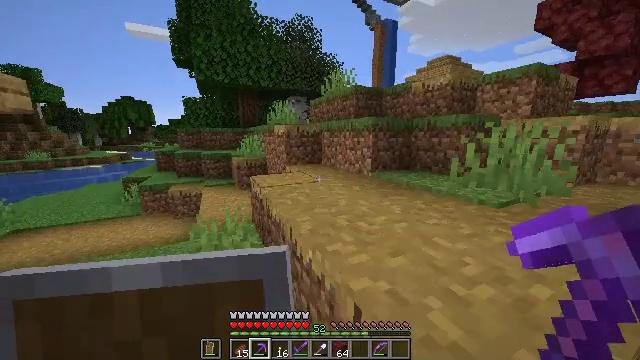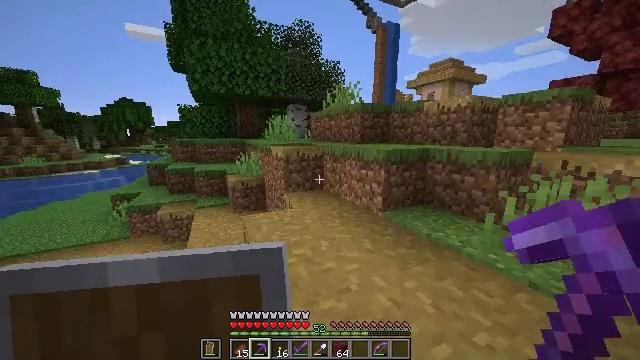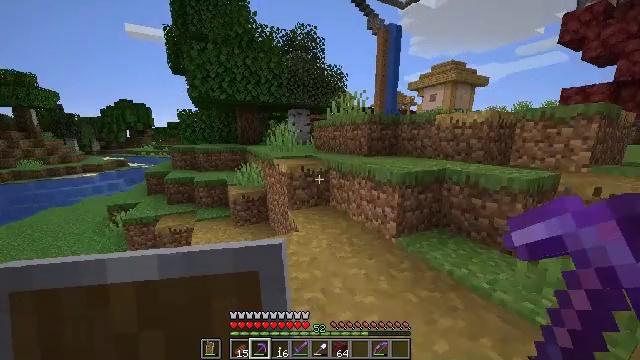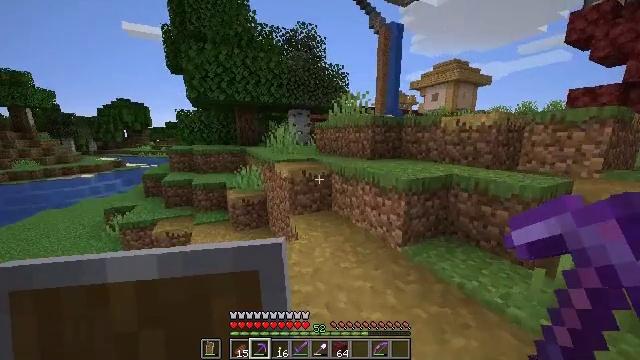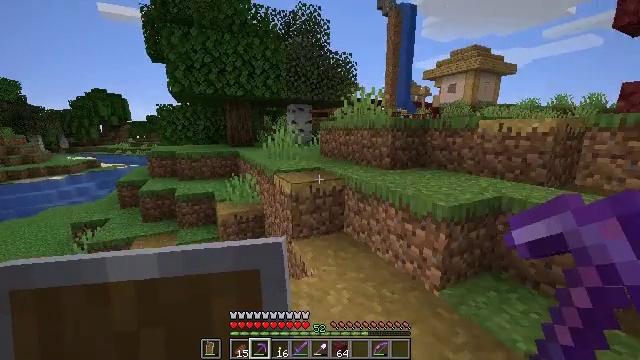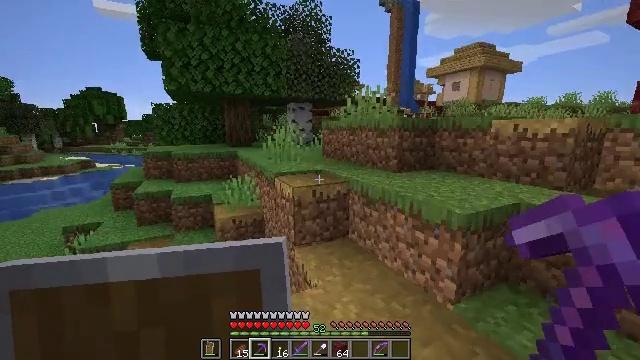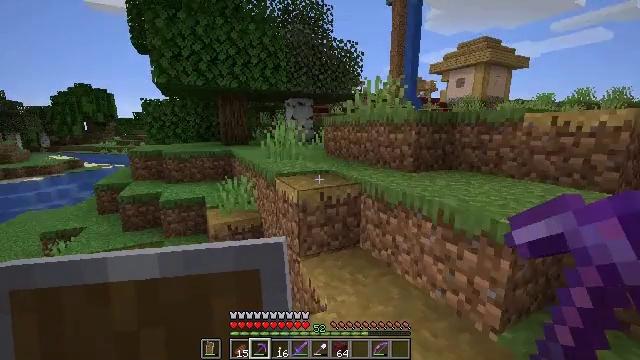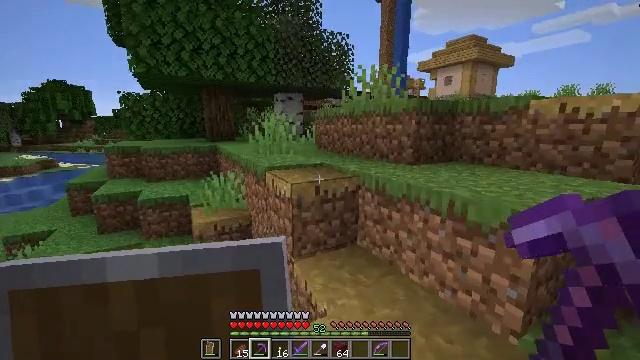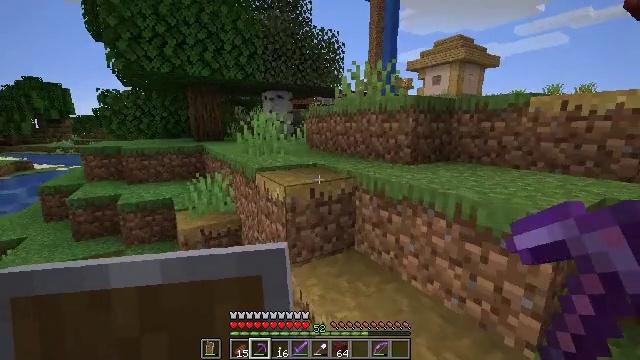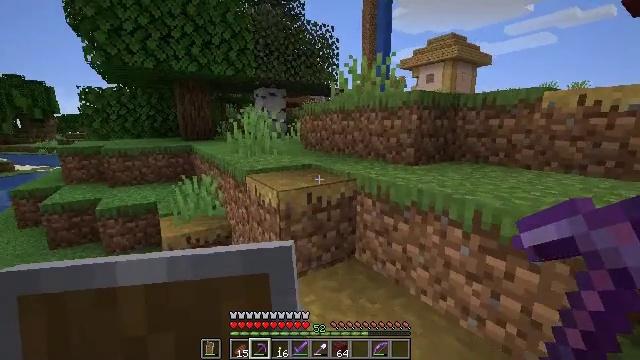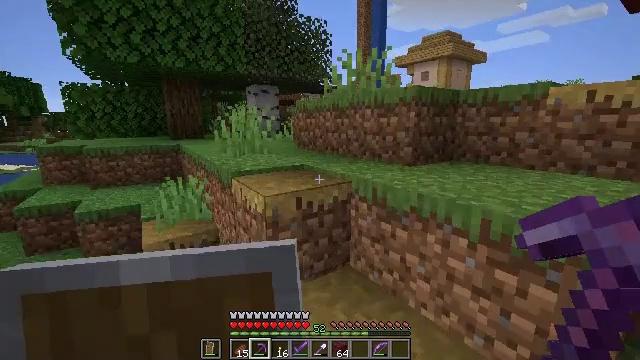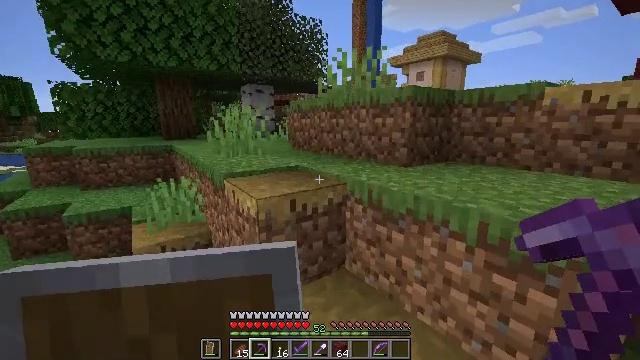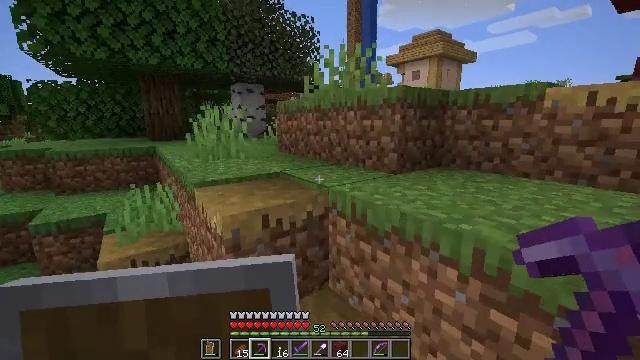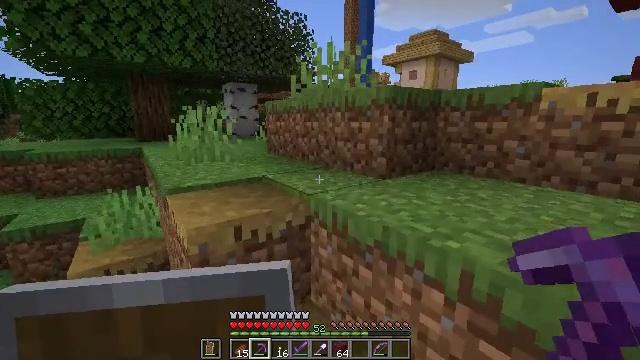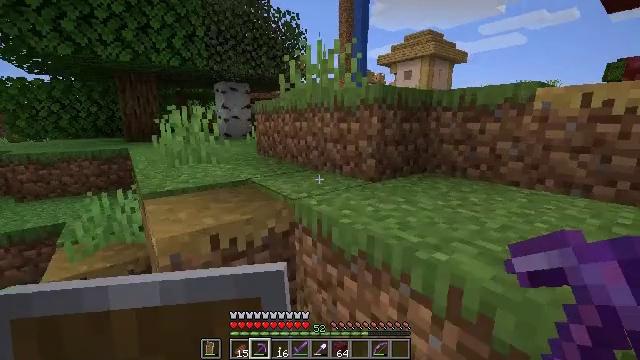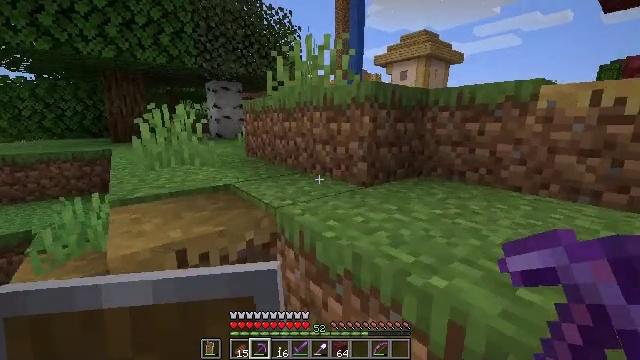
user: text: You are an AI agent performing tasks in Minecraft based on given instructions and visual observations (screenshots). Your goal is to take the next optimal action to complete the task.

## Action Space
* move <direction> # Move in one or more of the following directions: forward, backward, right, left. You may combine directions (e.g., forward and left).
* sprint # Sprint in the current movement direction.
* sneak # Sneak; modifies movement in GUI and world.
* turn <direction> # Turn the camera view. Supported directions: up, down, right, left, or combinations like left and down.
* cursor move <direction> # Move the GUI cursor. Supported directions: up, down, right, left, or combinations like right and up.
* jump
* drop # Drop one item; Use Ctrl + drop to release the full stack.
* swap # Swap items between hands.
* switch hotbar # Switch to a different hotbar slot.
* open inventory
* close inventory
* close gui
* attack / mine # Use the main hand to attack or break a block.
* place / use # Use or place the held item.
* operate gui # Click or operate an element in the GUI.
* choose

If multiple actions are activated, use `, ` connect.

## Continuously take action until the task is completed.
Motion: motion action
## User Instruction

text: Obtain gold nugget by crafting gold ingot.
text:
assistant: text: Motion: move forward, jump
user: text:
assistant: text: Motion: move forward
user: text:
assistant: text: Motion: move forward
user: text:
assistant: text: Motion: move forward
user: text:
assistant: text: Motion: move forward
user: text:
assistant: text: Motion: move forward
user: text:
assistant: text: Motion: move forward, turn right
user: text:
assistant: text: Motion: move forward and move right, turn right
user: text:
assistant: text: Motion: move forward and move right, turn right
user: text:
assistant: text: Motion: move forward and move right, turn right
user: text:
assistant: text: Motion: move forward and move right
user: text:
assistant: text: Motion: move forward and move right
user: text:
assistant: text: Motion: move forward and move right
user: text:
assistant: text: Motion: move forward
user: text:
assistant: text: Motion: move forward
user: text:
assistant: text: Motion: move forward, turn right
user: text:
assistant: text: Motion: move forward, turn right
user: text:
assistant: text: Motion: move forward, jump
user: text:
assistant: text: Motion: move forward, jump
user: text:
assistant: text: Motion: move forward, jump
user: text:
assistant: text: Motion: move forward
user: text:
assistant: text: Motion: move forward
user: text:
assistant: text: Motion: move forward
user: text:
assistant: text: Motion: move forward
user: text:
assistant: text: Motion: move forward
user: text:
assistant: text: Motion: move forward, turn right
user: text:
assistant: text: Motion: move forward, turn right, jump
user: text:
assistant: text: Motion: move forward, turn right, jump
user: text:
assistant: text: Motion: move forward, jump
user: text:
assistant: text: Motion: move forward